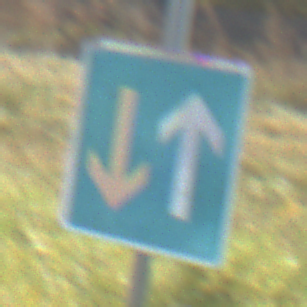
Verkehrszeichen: VorrangVorGegenverkehr
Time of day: MorningAfternoon
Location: Outdoor (Nature)
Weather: Clear
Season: Autumn
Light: Natural